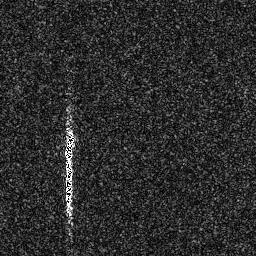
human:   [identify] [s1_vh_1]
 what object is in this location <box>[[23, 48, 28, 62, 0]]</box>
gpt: <ref>1 small ship at the left</ref>